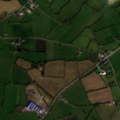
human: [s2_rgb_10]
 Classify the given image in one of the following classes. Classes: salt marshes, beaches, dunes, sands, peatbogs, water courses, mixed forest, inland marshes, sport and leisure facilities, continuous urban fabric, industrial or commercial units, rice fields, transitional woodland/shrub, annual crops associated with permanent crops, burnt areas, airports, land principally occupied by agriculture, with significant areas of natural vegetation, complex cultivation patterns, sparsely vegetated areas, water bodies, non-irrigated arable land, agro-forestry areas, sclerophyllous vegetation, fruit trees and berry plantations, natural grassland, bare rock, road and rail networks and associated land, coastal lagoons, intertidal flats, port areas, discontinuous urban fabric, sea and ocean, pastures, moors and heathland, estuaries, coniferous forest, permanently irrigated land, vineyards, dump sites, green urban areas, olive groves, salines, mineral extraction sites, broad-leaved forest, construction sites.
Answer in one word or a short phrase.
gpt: non-irrigated arable land, pastures, complex cultivation patterns